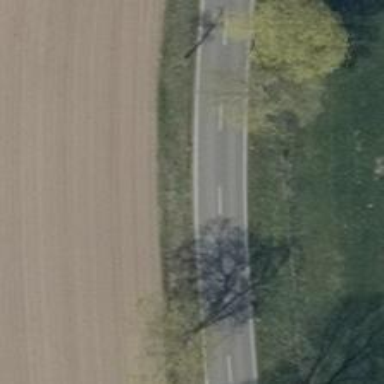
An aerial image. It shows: Secondary road with asphalt surface.